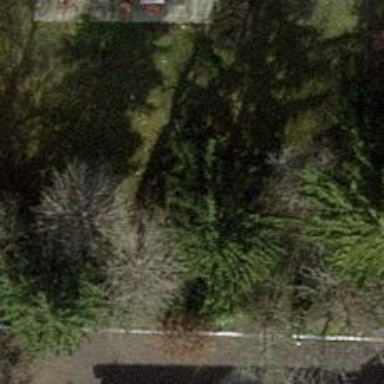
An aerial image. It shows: Evergreen needle-leaved tree.